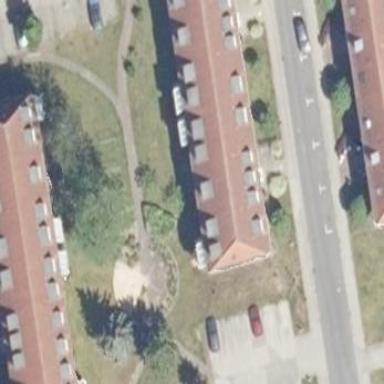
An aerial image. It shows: Apartments building with gambrel roof oriented along.